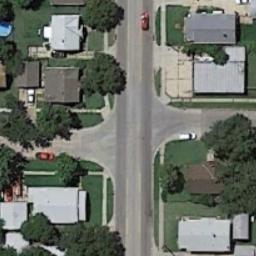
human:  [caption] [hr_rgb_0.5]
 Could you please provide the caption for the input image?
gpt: There are many buildings of different shapes and sizes beside the intersection .

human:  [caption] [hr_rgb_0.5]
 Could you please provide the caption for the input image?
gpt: There are several moving vehicles on the road at the intersection, With many buildings and some trees around the intersection .

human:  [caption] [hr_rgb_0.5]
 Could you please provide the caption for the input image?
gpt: There are only a few cars at the intersection .

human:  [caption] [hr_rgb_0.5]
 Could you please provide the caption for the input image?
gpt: An intersection with sparse traffic located in a residential area with some green areas .

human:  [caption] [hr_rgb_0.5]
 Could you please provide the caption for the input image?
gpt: There are some green trees and lawns around the intersection .